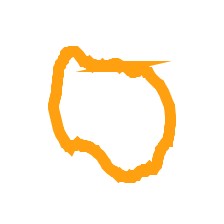
Shape: circle